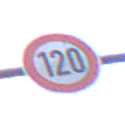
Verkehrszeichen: Geschwindigkeit120
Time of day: SunriseSunset
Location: Outdoor (Urban)
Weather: PartlyCloudy
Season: NotSpecified
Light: Natural